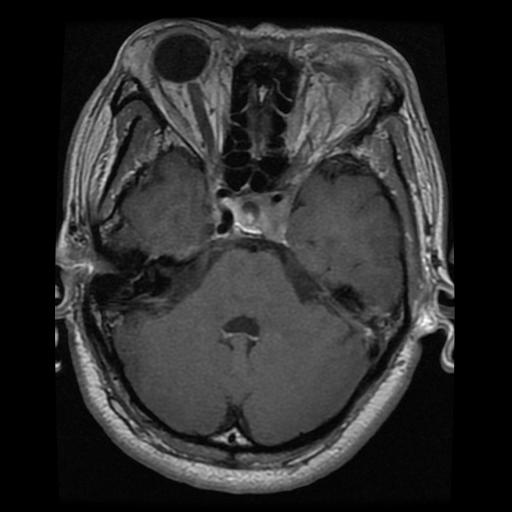
Label: pituitary